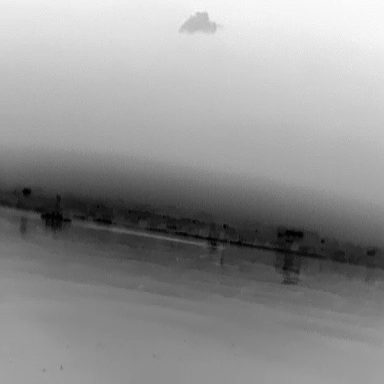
There is a warship in the infrared image.